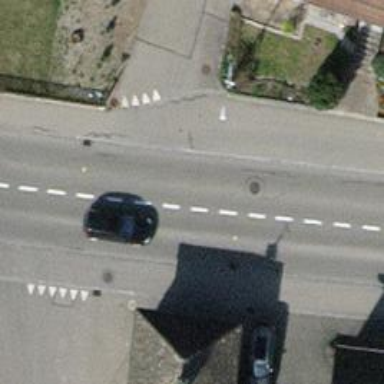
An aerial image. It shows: Public transport stop position.